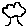
Label: tree